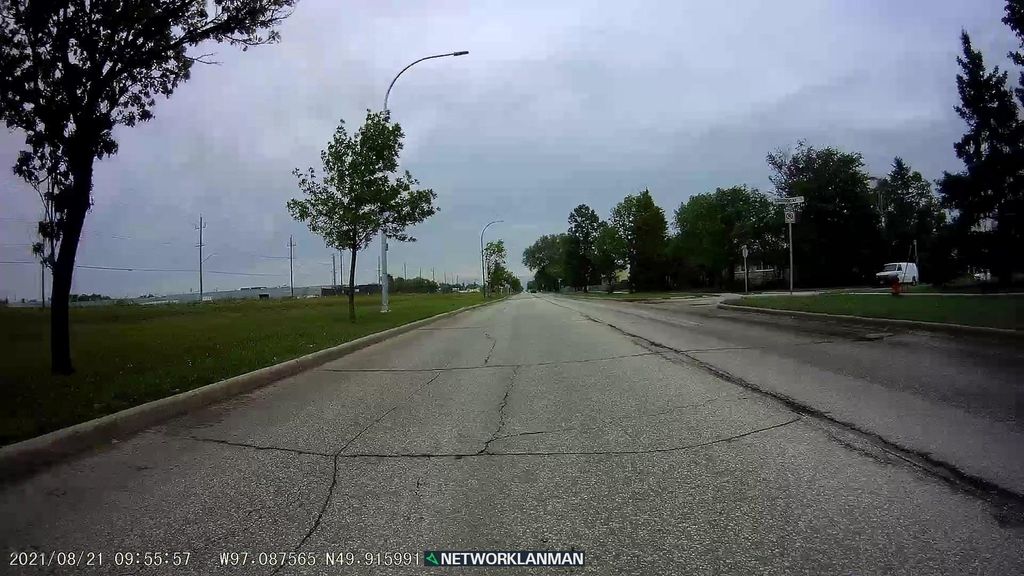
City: winnipeg